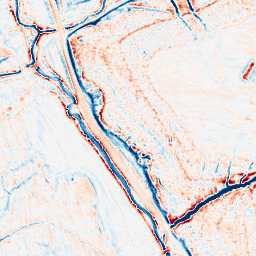
Category: edge_preserving
Decomposition family: anisotropic_diffusion
Decomposition parameters: iterations: 20
kappa: 50
gamma: 0.15
Upsampling method: sinc_blackman
Upsampling parameters: scale: 4
kernel_size: 16
Upsampling scale: 4